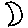
Label: moon